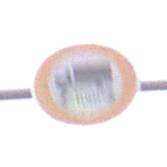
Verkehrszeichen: TatsaechlicheLaenge
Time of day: MorningAfternoon
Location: Outdoor (Urban)
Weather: Overcast
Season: NotSpecified
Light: Natural